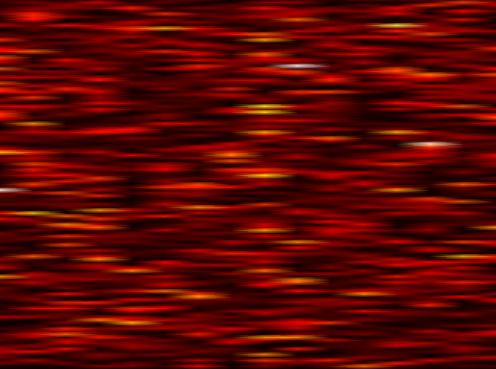
Label: UFMC